Interaction volume radius: 10 \u00c5
Interaction volume height: 15 \u00c5
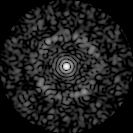
Disorder parameter: 0.7835